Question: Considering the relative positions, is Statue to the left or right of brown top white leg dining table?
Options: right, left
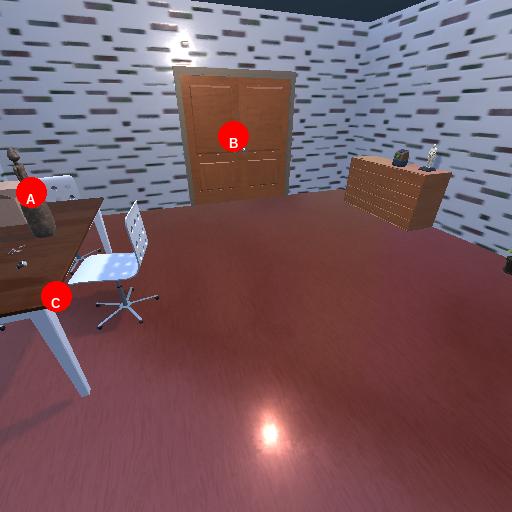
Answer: right